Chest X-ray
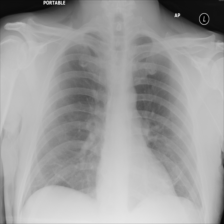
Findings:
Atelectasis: positive
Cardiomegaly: negative
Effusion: negative
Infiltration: negative
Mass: negative
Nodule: negative
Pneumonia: negative
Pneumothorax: negative
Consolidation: negative
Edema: negative
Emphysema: negative
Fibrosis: negative
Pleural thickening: negative
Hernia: negative